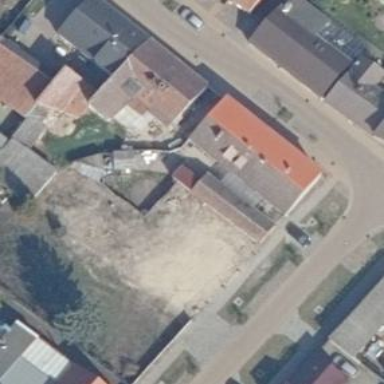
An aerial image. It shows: Building.